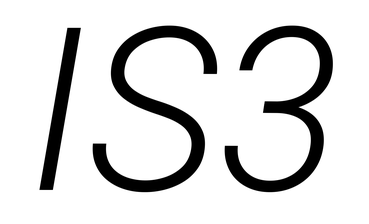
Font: Roboto-Italic_Light_Italic